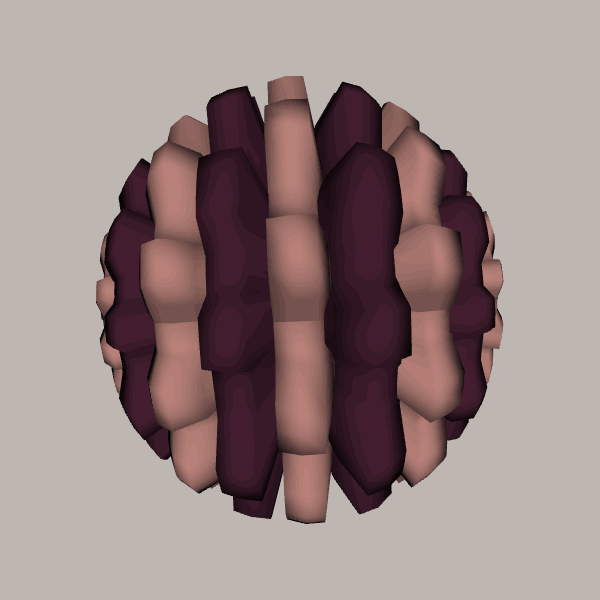
Background: light